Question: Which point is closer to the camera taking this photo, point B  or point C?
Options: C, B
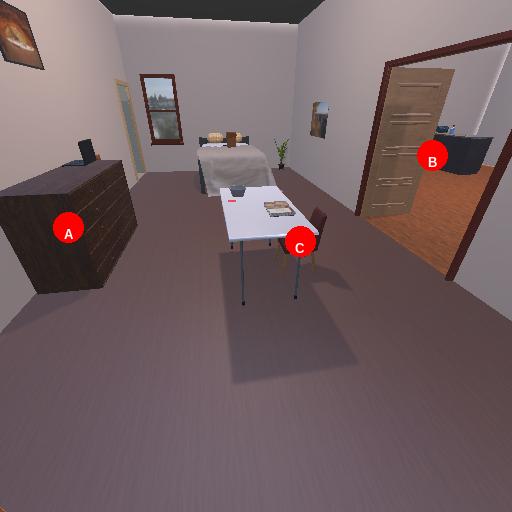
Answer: C